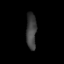
Tissue: prostate
Cell type: T cells
Senescence score: 0.7476
Nuclear area (px): 355
Mean DAPI intensity: 64.082